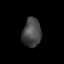
Tissue: skin
Cell type: Others
Senescence score: 0.7821
Nuclear area (px): 525
Mean DAPI intensity: 70.743